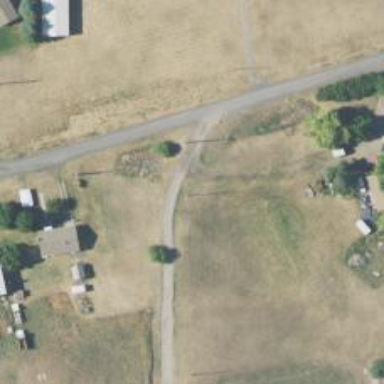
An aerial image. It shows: Abandoned railway alongside service driveway.